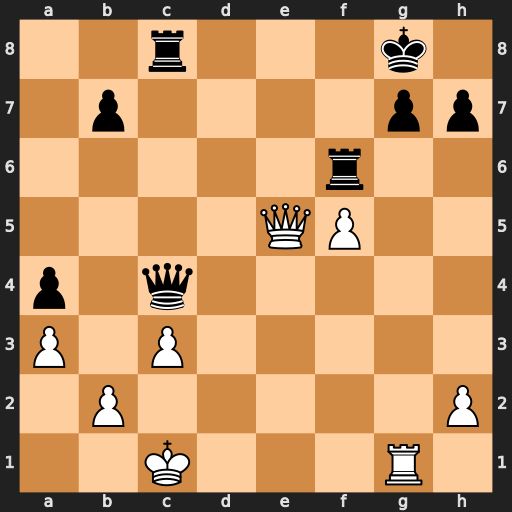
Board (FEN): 2r3k1/1p4pp/5r2/4QP2/p1q5/P1P5/1P5P/2K3R1
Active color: w
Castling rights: -
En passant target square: -
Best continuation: Qxf6 Qf4+ Kb1